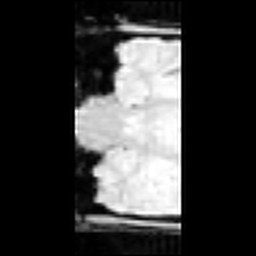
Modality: inplaneT1
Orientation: coronal
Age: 23
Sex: female